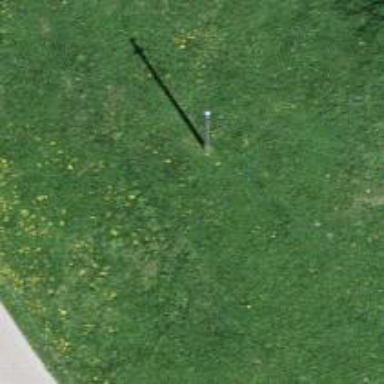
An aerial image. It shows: Power pole.